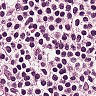
Metastatic tissue present: no